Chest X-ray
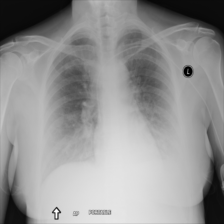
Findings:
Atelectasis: negative
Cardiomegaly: negative
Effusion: negative
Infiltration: positive
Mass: negative
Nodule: negative
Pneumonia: negative
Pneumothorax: negative
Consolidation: negative
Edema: negative
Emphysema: negative
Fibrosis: negative
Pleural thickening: negative
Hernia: negative